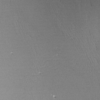
Label: not_dusty